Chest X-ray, PA view. Patient: 83 years old, sex M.
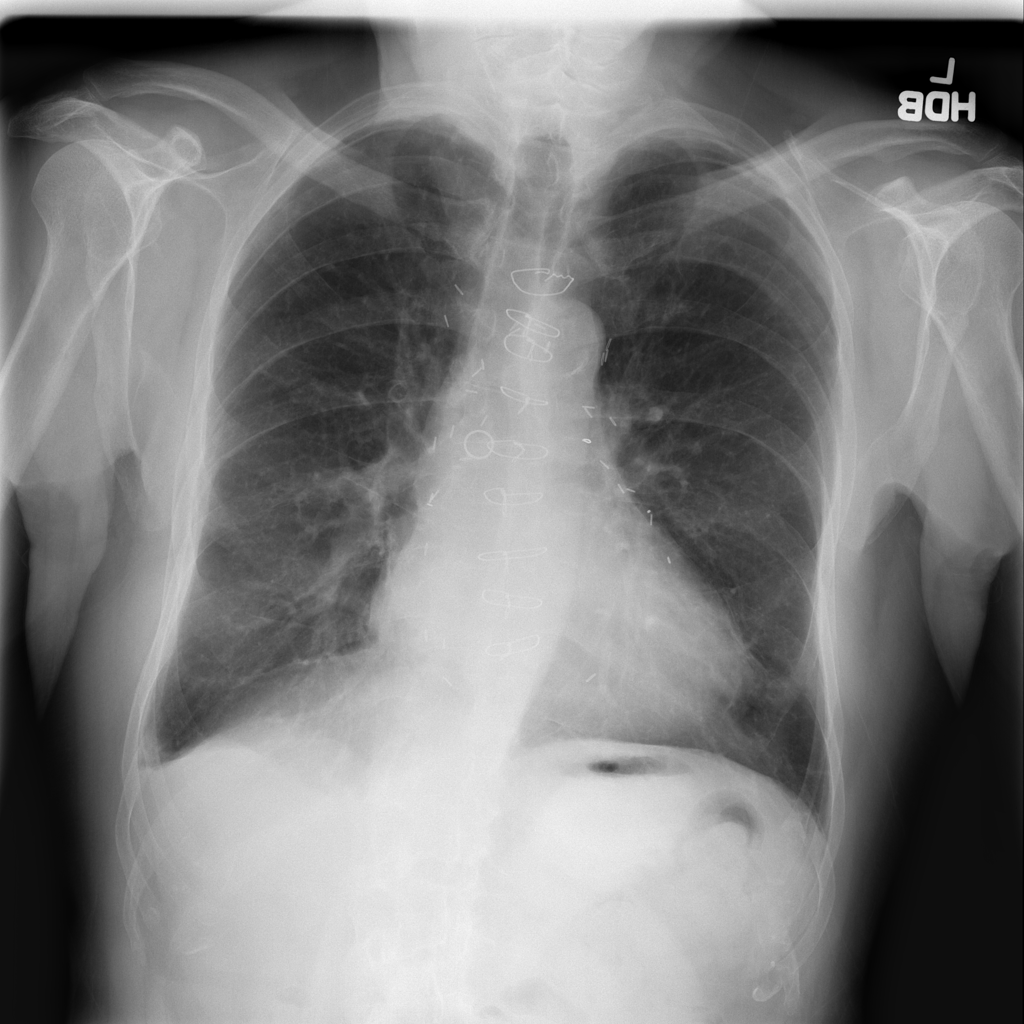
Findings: No Finding